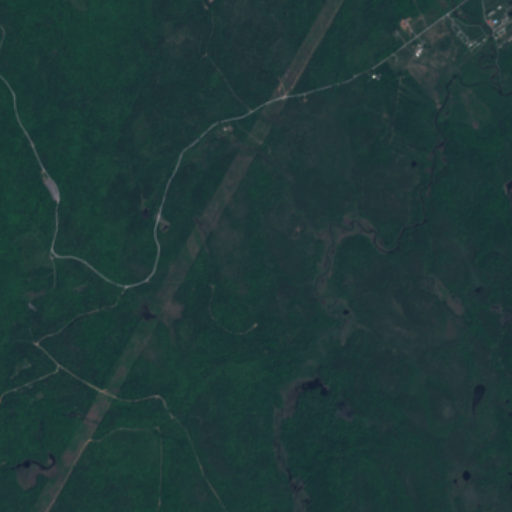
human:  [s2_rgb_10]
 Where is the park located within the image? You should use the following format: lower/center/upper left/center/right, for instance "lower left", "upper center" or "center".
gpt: The park is located in the upper right of the image.
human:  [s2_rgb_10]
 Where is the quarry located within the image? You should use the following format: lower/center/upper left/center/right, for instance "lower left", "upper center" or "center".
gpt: The quarry is located in the center left of the image.
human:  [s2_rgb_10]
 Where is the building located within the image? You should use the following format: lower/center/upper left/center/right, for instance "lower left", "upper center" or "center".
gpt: The building is located in the upper right of the image.
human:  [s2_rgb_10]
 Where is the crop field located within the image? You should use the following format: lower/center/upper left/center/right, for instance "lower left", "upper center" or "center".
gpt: There is no crop field in the image.